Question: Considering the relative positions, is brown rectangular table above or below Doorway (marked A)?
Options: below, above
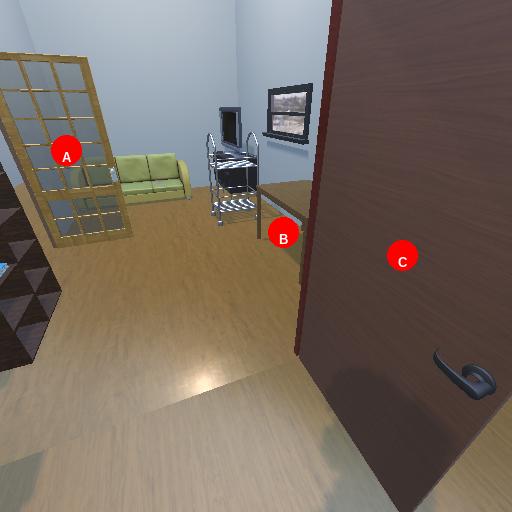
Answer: below